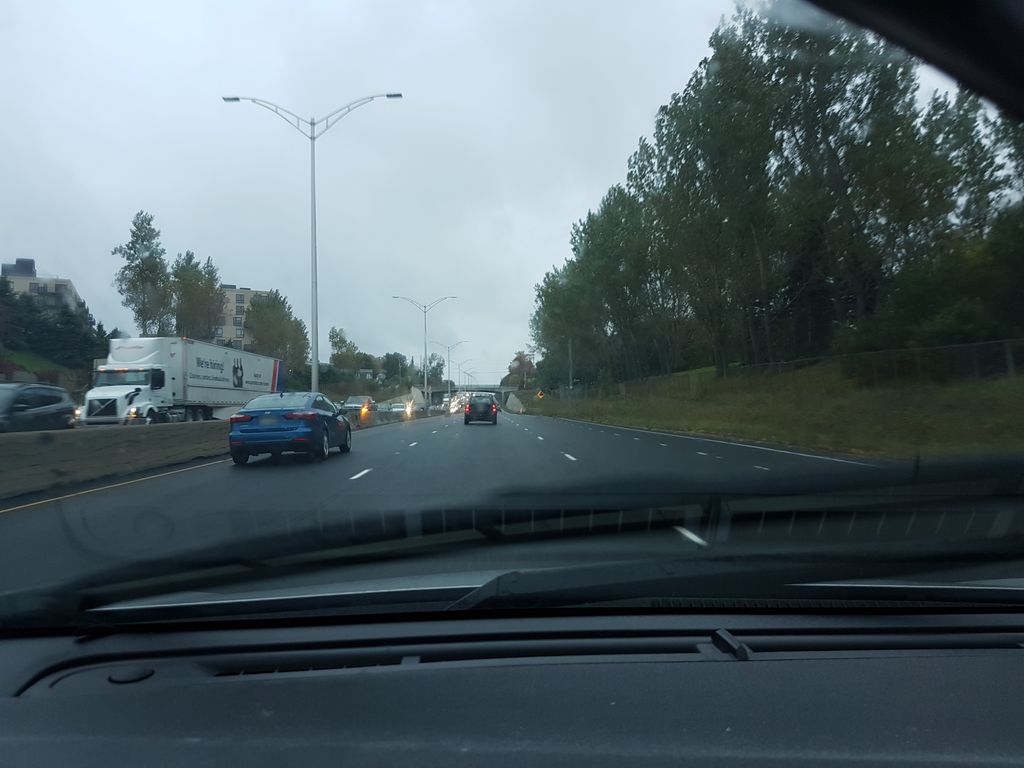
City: quebec_city